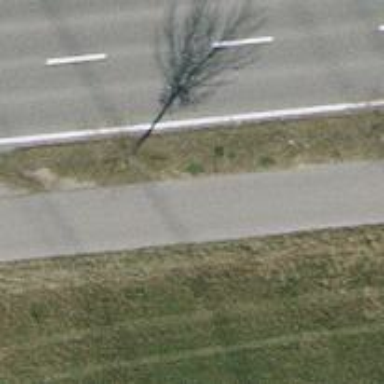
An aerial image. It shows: Urban area featuring tree as natural element.